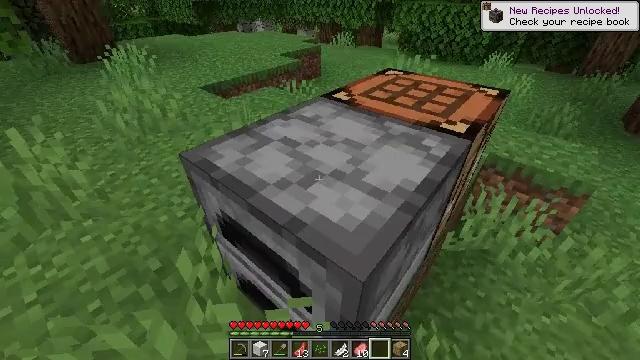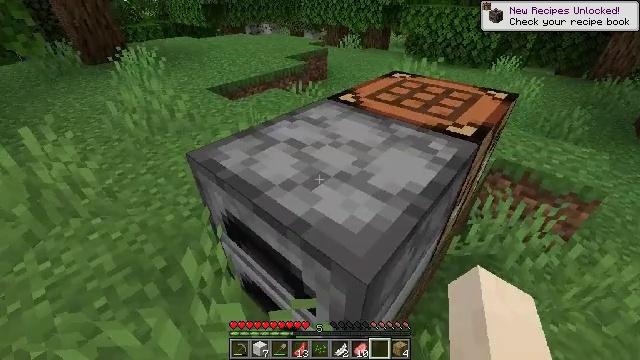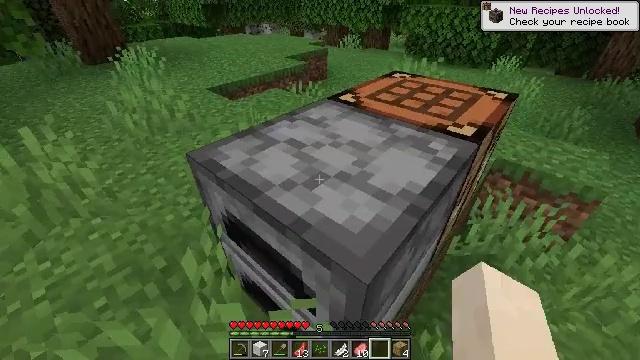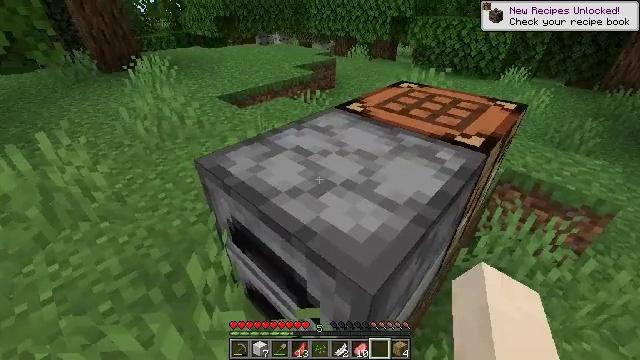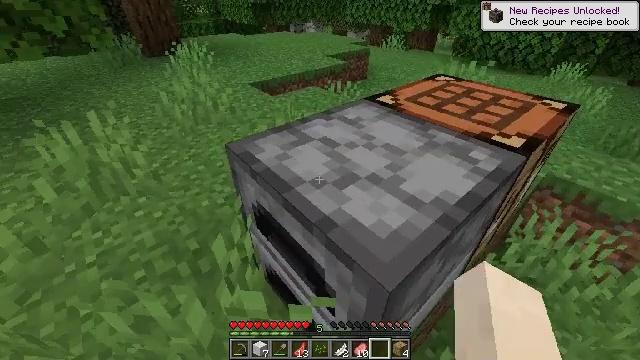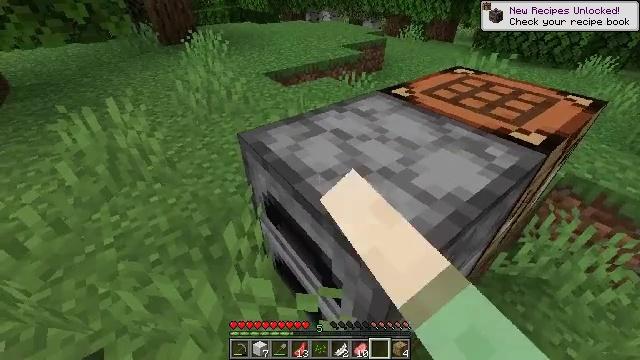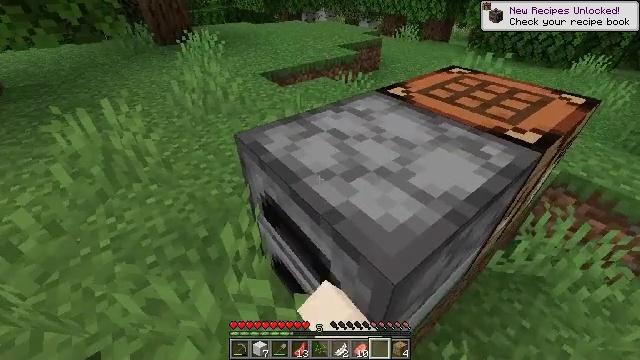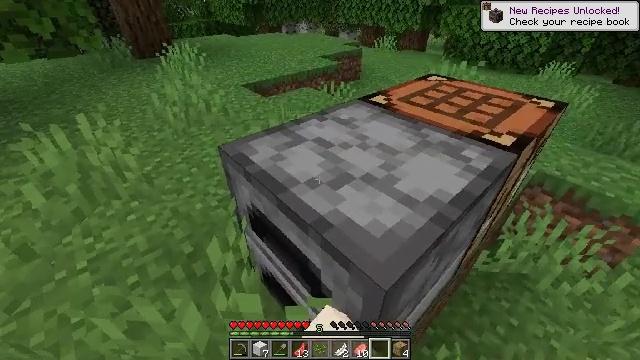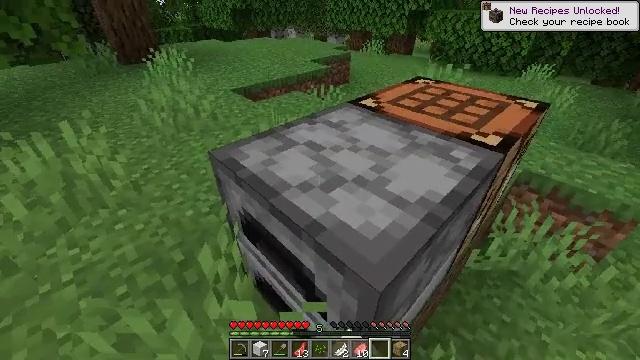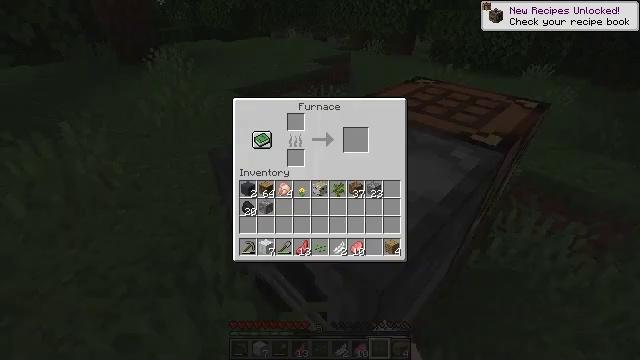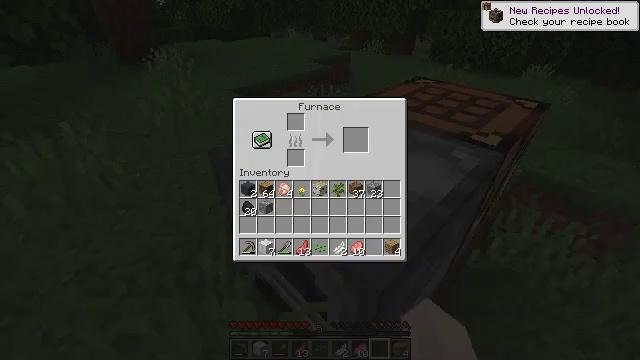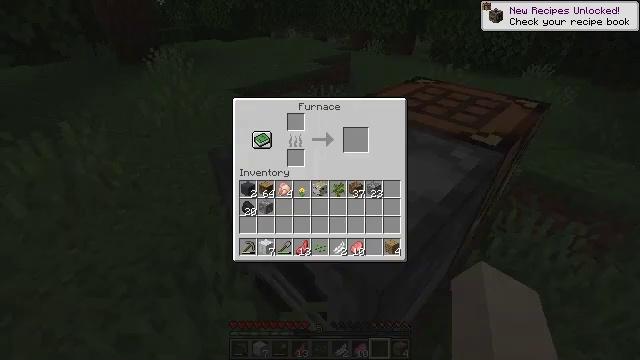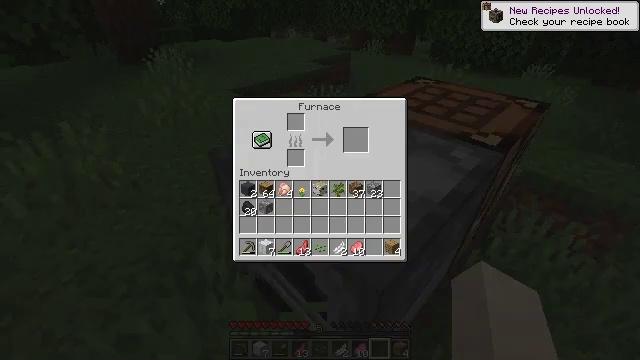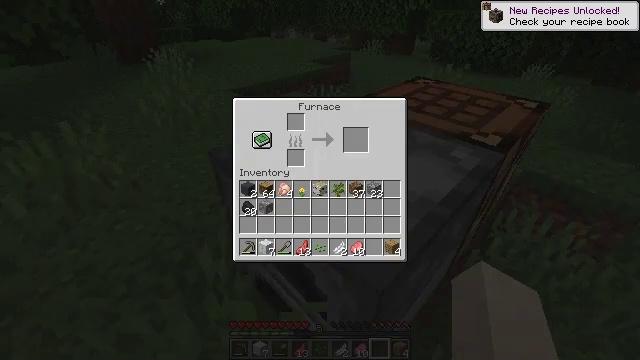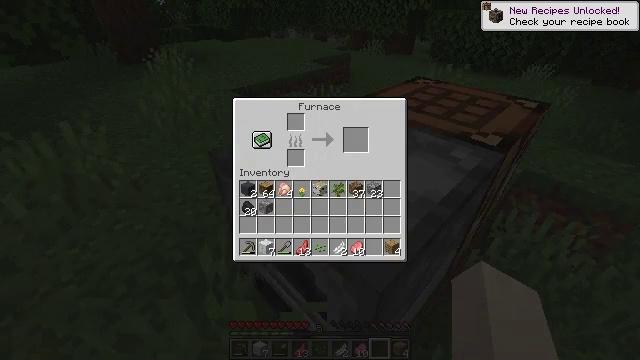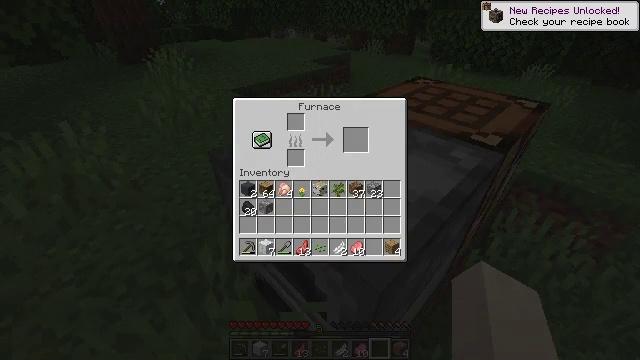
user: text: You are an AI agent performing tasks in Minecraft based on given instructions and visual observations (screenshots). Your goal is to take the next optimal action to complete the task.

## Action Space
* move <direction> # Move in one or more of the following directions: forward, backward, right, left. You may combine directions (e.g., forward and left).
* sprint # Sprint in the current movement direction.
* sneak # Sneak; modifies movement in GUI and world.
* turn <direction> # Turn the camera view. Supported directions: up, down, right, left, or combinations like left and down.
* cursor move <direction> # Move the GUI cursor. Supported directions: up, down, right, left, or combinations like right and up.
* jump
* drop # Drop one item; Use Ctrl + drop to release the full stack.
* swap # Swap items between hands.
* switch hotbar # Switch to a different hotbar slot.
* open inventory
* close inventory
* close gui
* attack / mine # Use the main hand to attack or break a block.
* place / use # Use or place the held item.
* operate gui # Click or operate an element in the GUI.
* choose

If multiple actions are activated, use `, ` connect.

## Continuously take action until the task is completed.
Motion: motion action
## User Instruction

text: craft item air
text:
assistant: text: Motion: turn left
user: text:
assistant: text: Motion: no_op
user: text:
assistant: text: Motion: turn left and up
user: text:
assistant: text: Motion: turn left and down, use / place
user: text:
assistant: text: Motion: turn left and down, use / place
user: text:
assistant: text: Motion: use / place
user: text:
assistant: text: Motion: turn right and up, use / place
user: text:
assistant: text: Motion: turn right
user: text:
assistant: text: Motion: cursor move right, open gui
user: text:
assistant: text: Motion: no_op
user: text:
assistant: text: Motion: no_op
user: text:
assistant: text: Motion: no_op
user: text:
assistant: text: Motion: no_op
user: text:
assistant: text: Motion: no_op
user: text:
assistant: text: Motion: cursor move right
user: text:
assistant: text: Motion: no_op
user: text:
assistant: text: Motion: no_op
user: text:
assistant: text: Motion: cursor move left
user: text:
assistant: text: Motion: no_op
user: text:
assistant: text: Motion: cursor move left and down
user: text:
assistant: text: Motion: cursor move left and down
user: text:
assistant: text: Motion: cursor move left and down
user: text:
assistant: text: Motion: cursor move down
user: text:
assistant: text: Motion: cursor move down
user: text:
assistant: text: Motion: no_op
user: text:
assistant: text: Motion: cursor move down
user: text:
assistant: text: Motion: no_op
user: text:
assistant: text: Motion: cursor move up
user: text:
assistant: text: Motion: no_op
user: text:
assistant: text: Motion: no_op